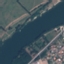
Label: River